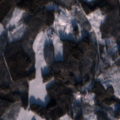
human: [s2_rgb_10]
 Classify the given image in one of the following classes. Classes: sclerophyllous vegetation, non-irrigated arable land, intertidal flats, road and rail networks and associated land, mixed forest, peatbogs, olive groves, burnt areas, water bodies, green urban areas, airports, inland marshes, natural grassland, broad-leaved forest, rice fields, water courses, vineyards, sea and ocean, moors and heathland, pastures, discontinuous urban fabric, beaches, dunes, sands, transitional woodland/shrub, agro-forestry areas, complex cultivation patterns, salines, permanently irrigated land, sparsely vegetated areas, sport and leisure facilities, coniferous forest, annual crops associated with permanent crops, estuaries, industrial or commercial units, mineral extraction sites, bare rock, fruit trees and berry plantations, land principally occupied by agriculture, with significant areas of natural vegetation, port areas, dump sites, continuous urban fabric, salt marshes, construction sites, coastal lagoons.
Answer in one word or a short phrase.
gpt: land principally occupied by agriculture, with significant areas of natural vegetation, broad-leaved forest, mixed forest, transitional woodland/shrub